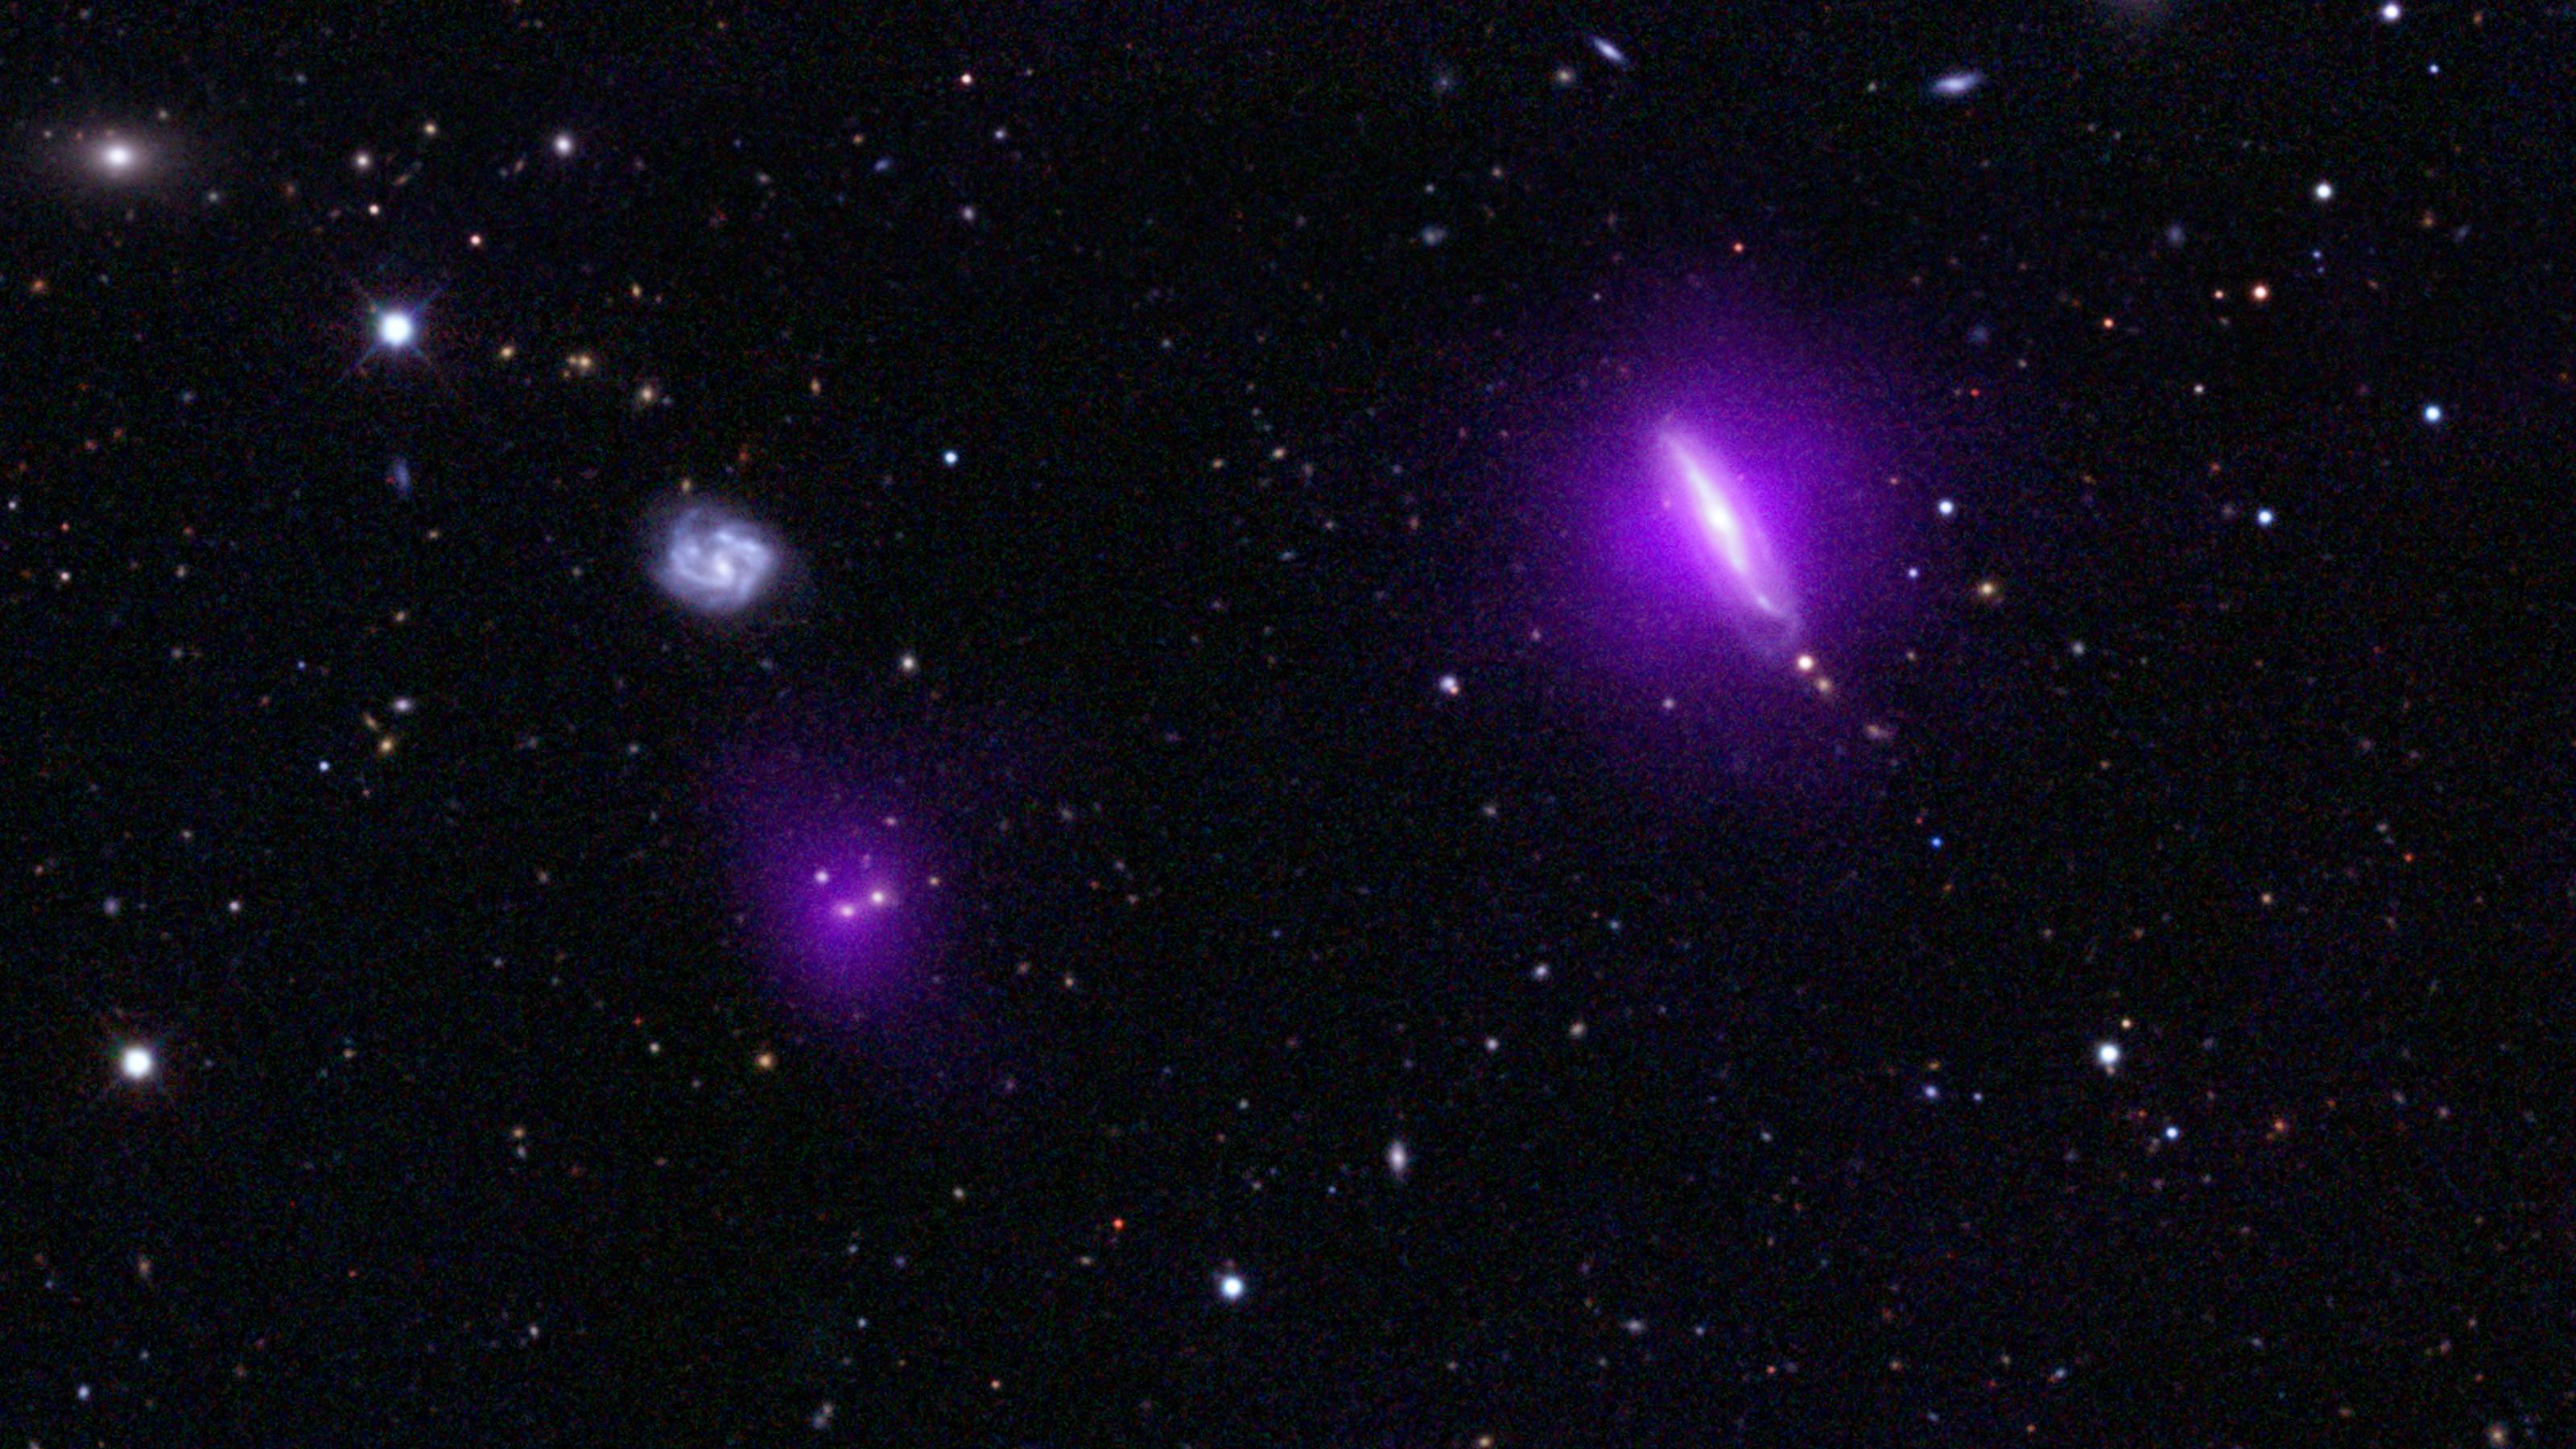
Black Holes Shine for NuSTAR NuSTAR